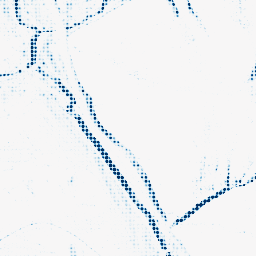
Category: morphological
Decomposition family: morphological_rect
Decomposition parameters: operation: closing
width: 10
height: 3
Upsampling method: sinc_hamming
Upsampling parameters: scale: 8
kernel_size: 4
Upsampling scale: 8